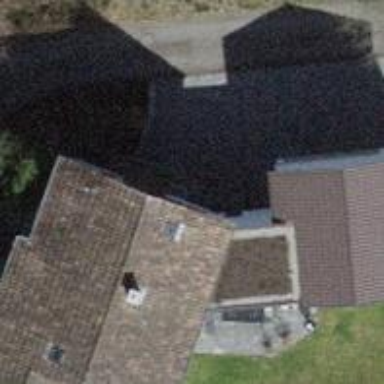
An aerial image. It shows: Building with tile roof.